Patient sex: M
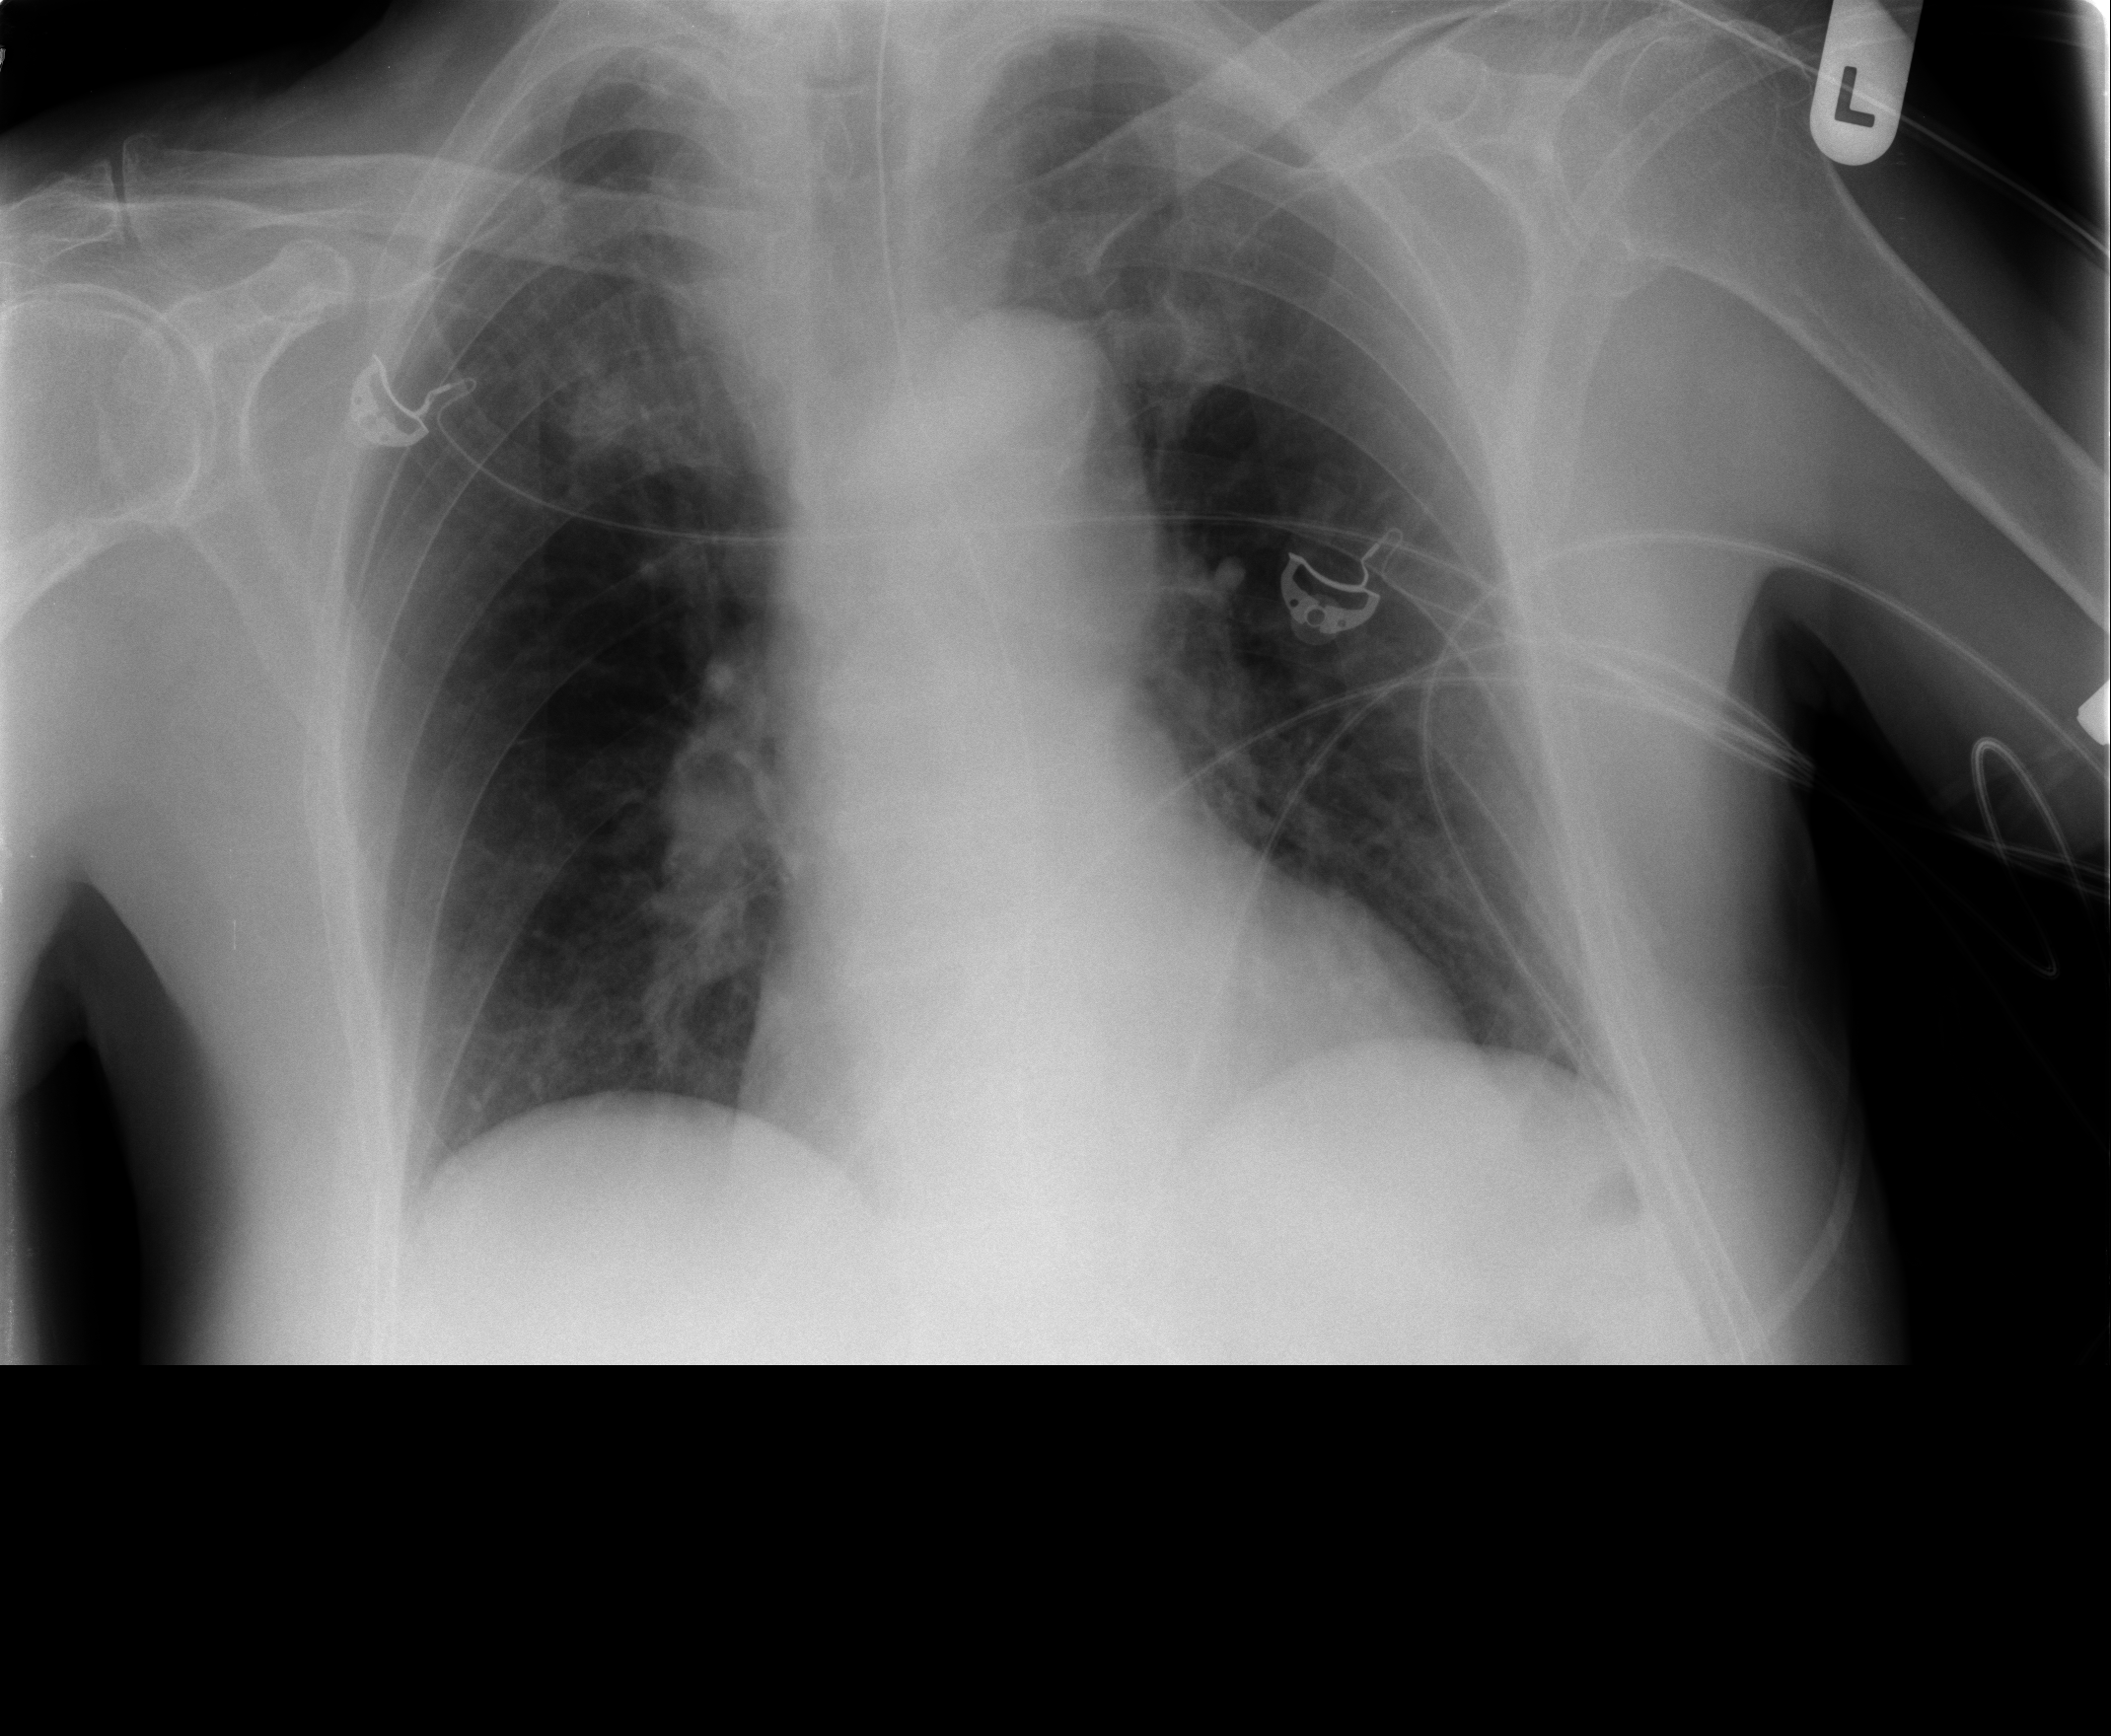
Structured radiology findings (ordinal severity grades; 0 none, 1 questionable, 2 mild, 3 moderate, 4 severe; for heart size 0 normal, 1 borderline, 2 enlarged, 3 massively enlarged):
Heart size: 1
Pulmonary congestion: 1
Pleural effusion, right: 0
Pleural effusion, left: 0
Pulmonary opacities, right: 0
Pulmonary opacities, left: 0
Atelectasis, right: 1
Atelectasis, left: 0